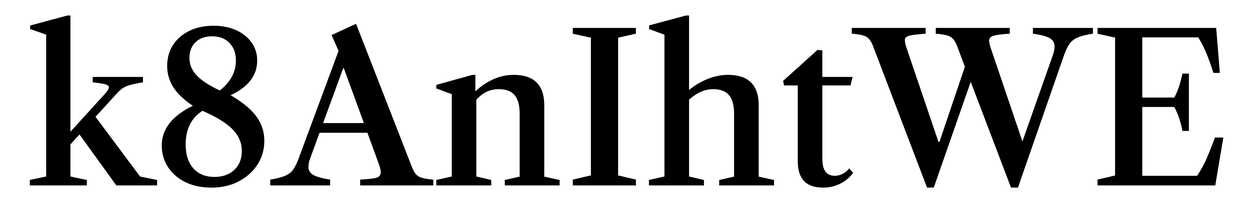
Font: LibreCaslonText_Medium